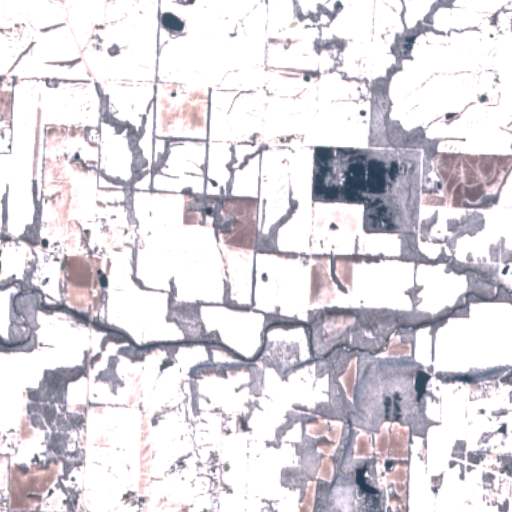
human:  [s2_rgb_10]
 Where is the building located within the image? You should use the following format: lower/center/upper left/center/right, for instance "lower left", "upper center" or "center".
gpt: There is no building in the image.